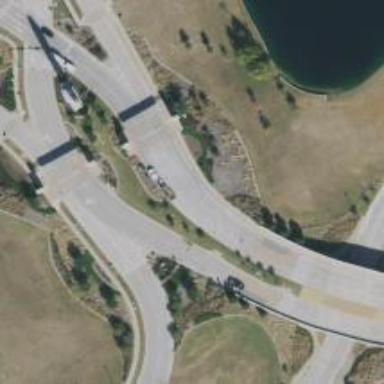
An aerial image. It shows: Tertiary road.